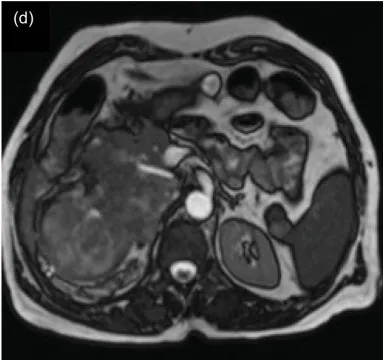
(d) MR urography transverse section (Case 4) showing a well-defined mass of size 8 x 6 cm involving the renal pelvis, compressing IVC anteriorly. IVC, inferior vena cava; CECT, contrast-enhanced computed tomography.
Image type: radiology (mri)